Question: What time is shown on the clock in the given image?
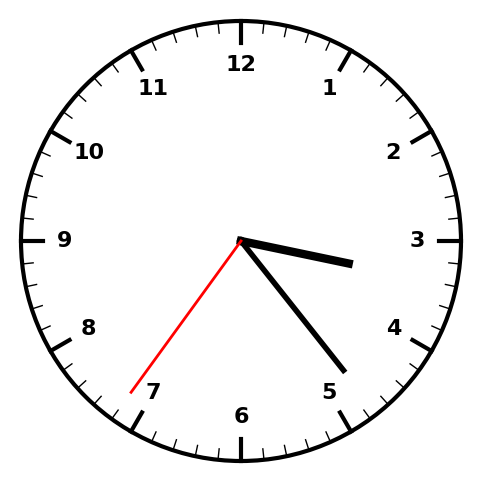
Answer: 03:23:36